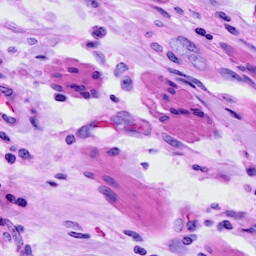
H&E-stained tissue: Ovarian